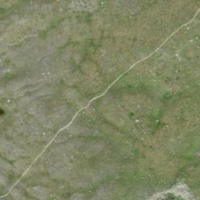
EUNIS habitat code: 26
Species observed at this site:
Arnica montana